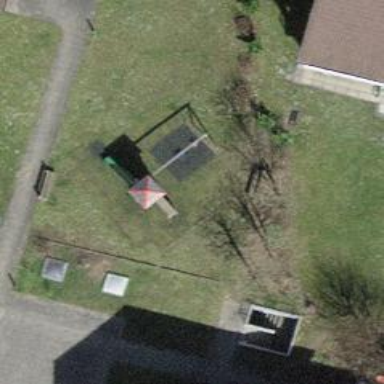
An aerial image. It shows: Playground area for leisure activities on the land.